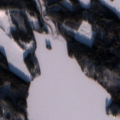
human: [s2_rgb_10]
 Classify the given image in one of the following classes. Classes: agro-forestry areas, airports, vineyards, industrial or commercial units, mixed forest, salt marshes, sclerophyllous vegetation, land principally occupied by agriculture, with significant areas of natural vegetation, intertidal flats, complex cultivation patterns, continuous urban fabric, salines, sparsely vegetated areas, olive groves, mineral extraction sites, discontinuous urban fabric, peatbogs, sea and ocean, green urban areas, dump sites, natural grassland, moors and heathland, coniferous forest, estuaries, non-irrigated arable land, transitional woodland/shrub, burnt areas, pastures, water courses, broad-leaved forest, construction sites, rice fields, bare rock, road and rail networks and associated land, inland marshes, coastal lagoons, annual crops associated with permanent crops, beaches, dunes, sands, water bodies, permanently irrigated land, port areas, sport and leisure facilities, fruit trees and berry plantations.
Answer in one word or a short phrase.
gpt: non-irrigated arable land, mixed forest, water bodies